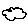
Label: cloud